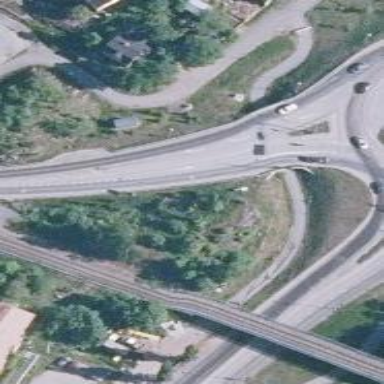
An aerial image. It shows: Asphalt road designated as trunk highway.